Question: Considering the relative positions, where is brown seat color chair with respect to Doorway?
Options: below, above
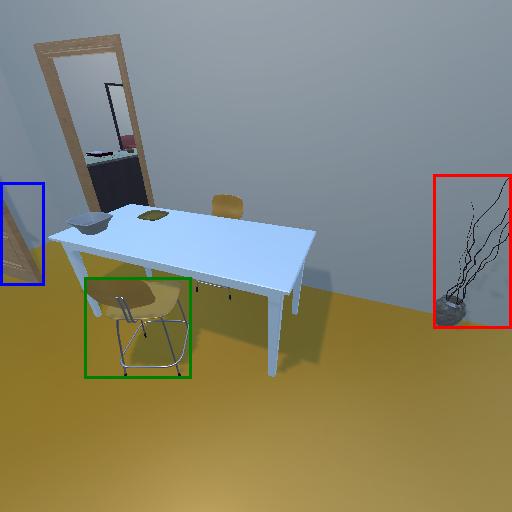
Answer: below